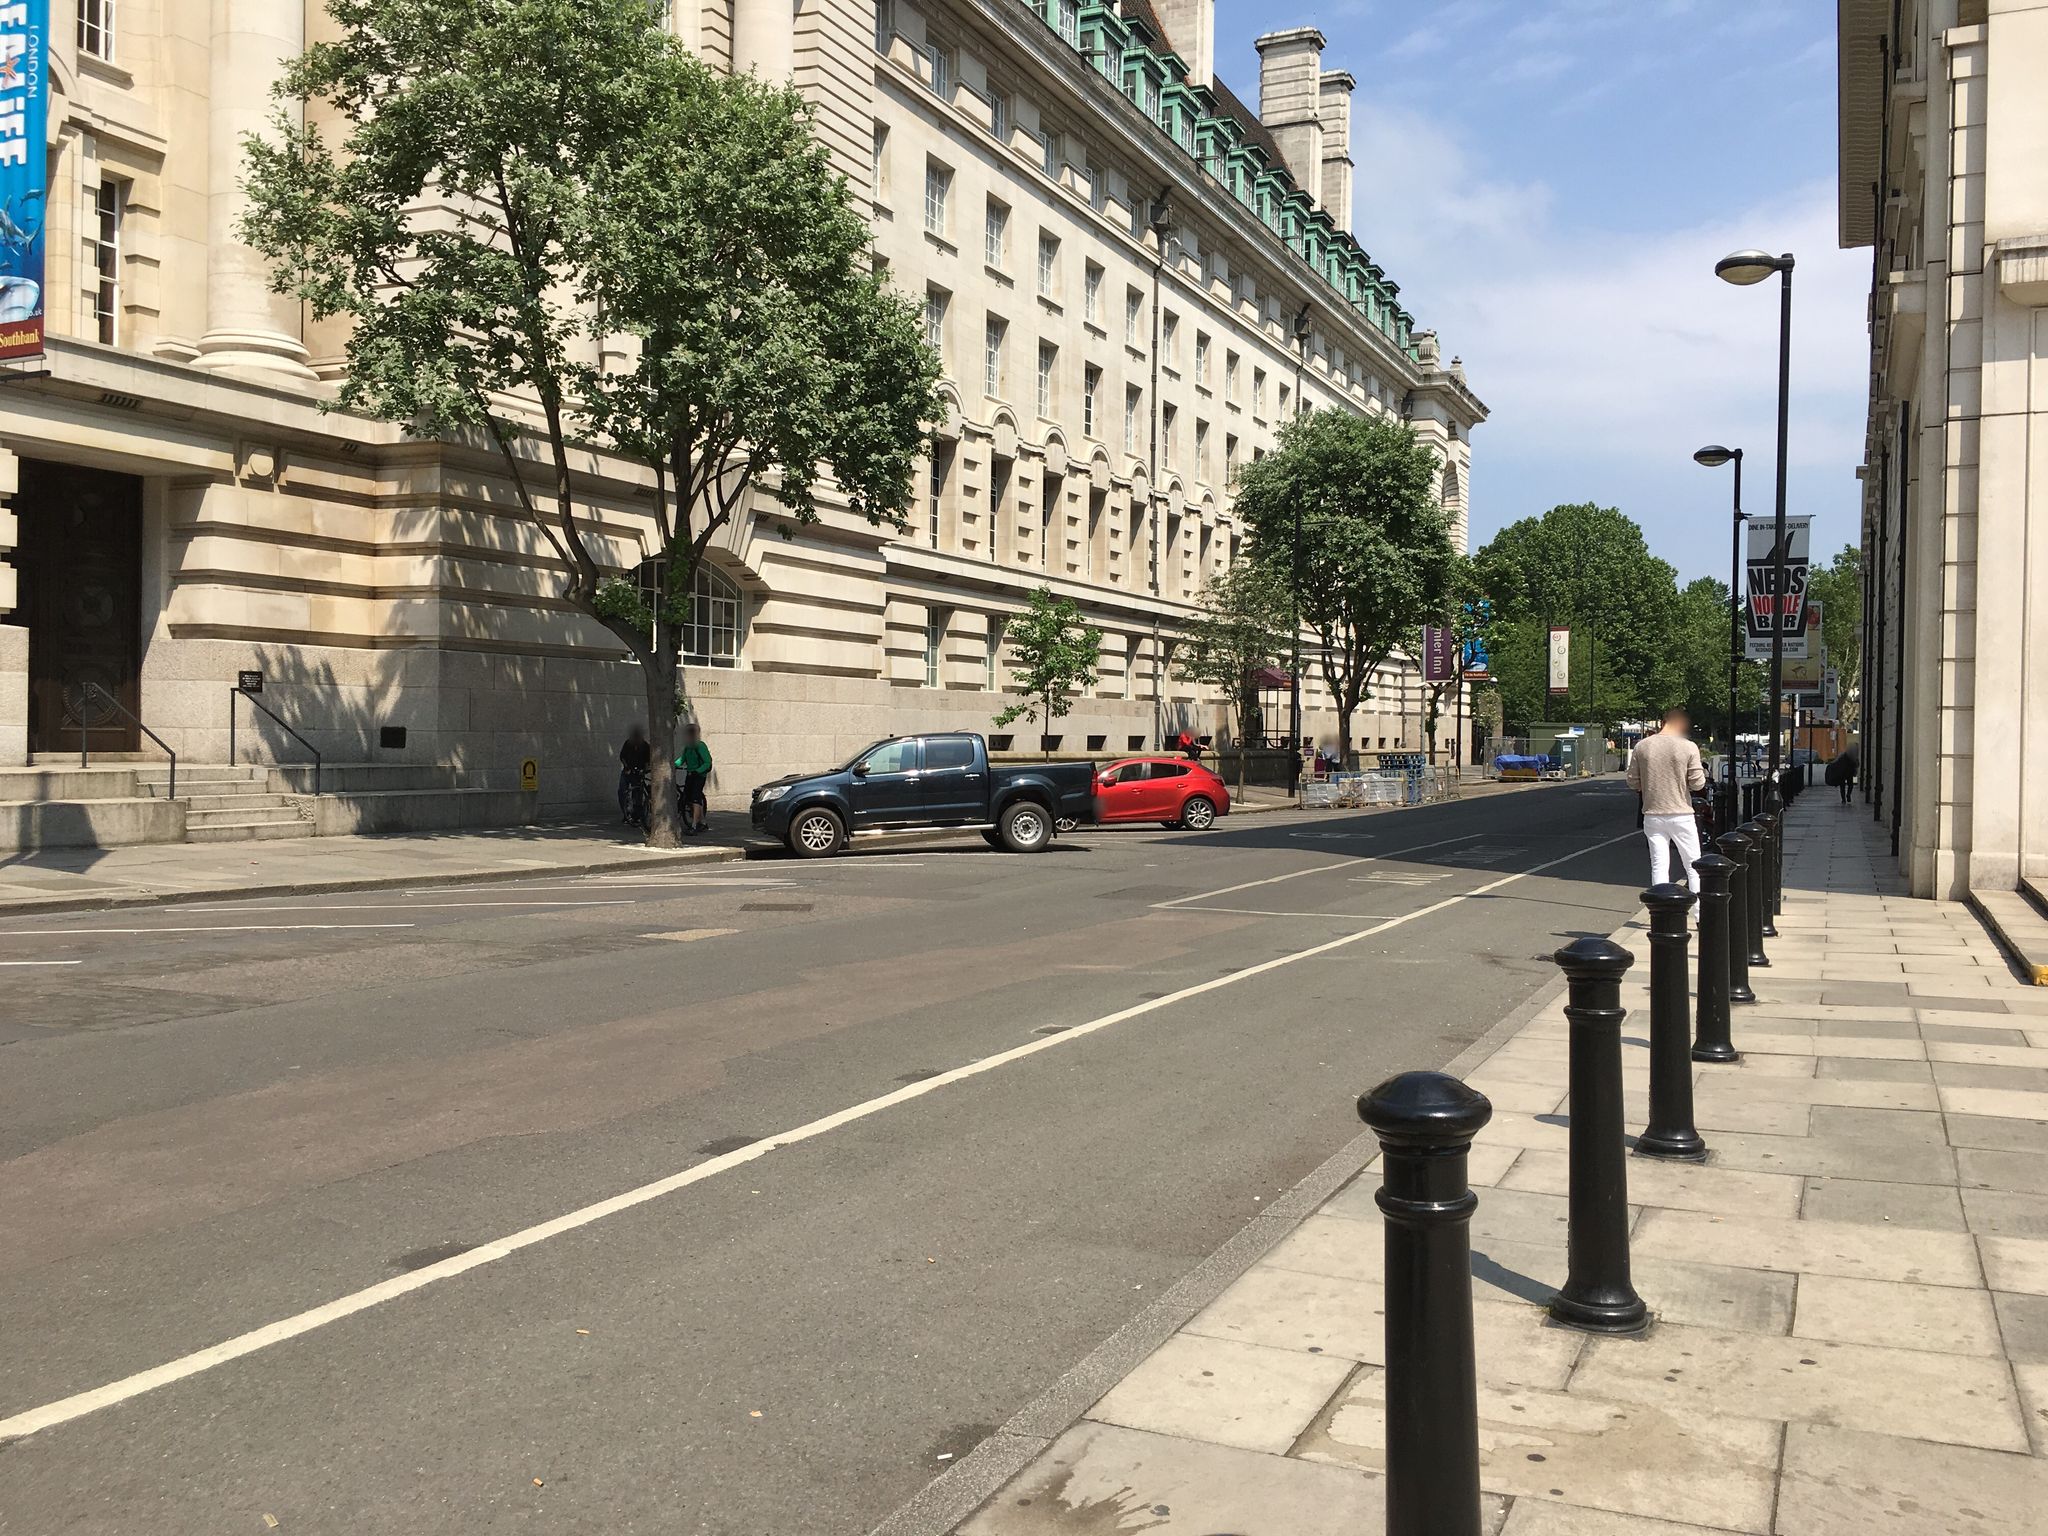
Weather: clear
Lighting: day
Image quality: good
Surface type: walking surface
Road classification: footway, cycleway, pedestrian
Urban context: urban centre
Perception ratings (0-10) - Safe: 5.02, Lively: 8.39, Beautiful: 6.97, Boring: 1.45, Depressing: 4.95, Wealthy: 9.69